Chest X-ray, PA view. Patient: 67 years old, sex M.
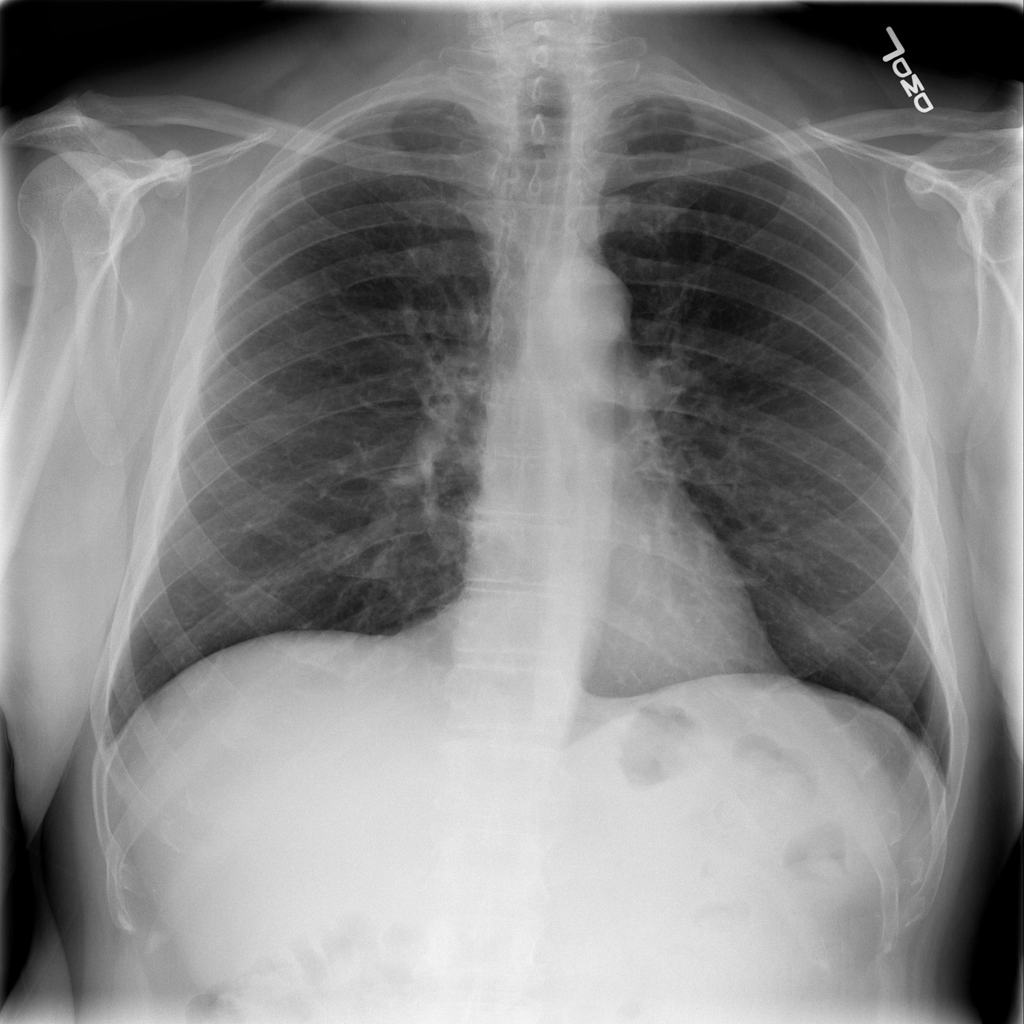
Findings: No Finding